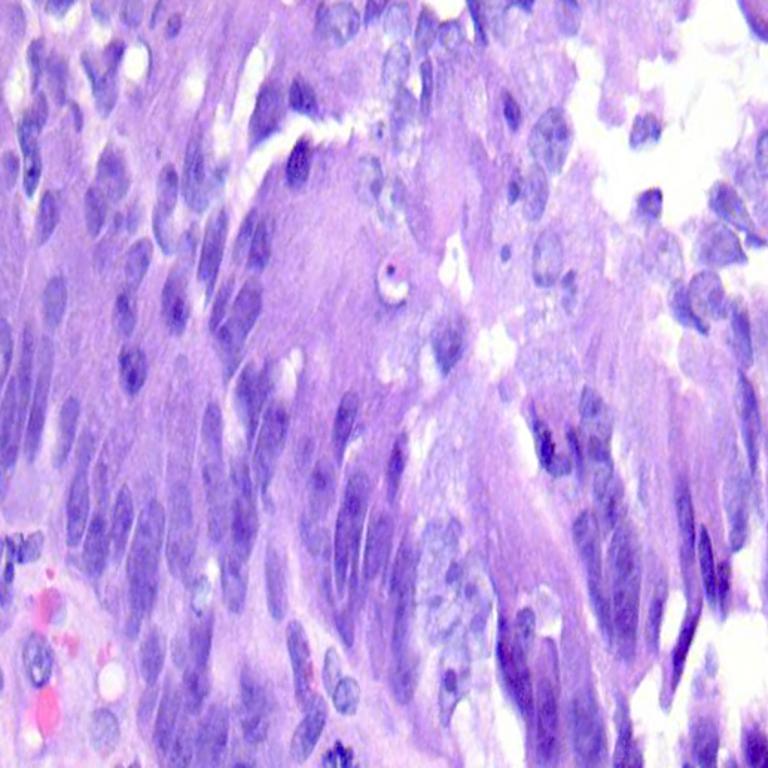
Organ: colon
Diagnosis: adenocarcinomas